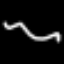
Label: squiggle